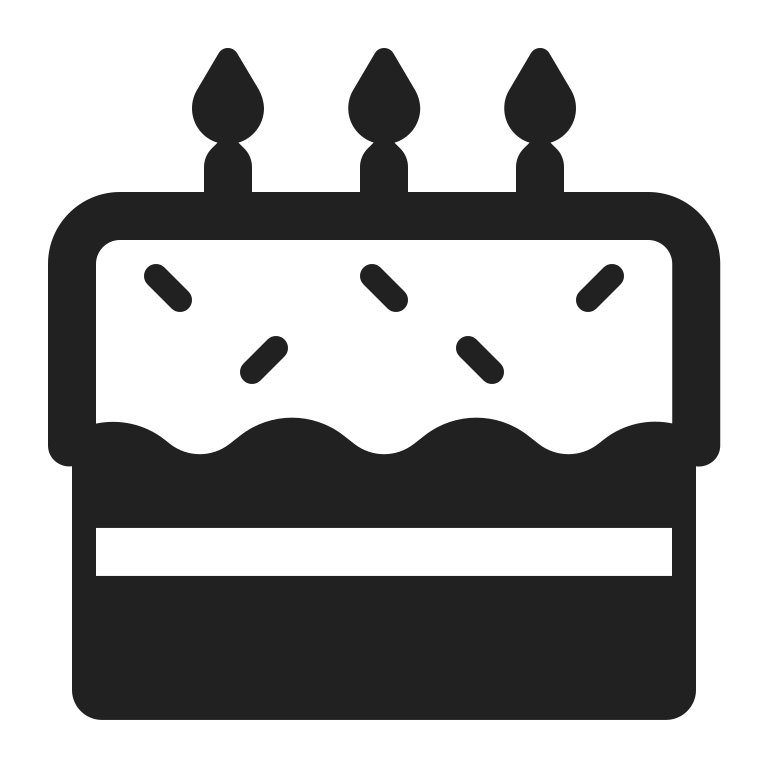
birthday cake high contrast